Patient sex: F
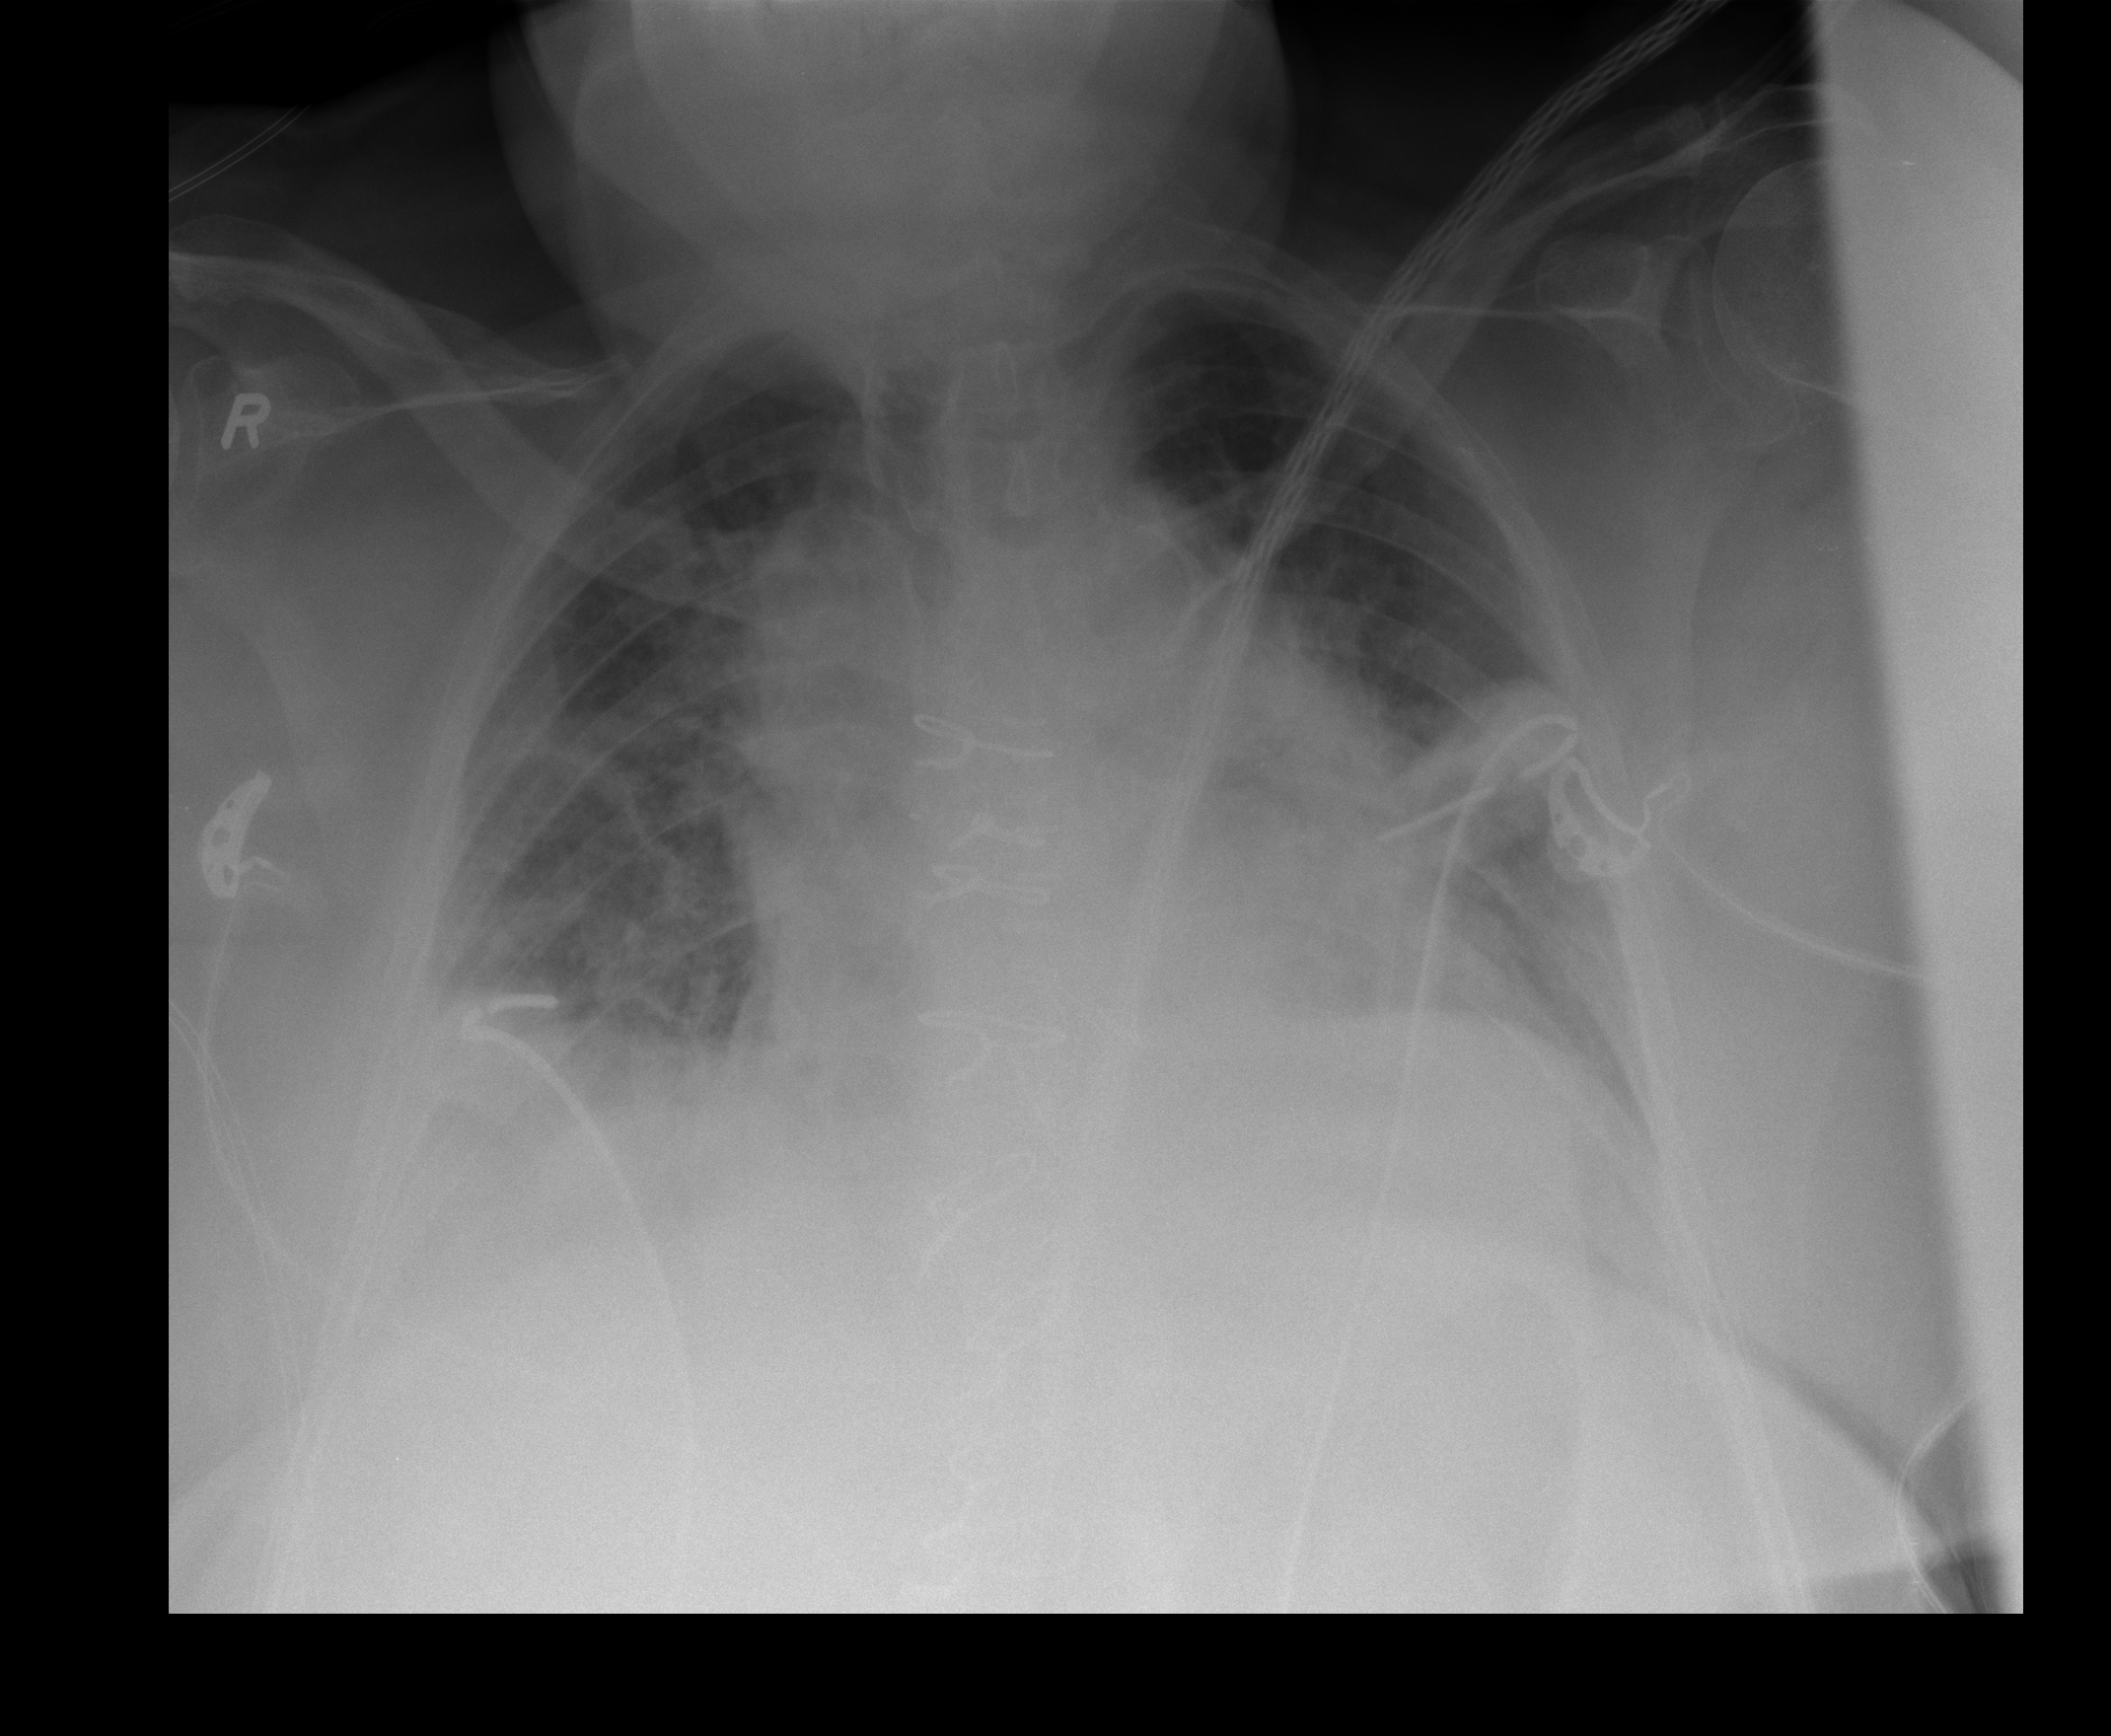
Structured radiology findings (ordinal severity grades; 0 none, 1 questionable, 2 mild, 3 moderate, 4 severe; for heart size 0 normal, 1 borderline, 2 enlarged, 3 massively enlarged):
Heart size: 2
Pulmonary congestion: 3
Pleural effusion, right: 1
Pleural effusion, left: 1
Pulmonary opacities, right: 1
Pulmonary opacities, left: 1
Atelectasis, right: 2
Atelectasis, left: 1